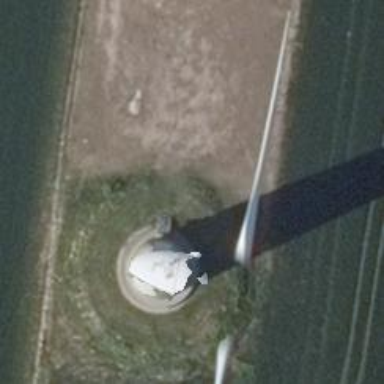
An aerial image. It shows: Wind generator using wind turbines of horizontal axis.